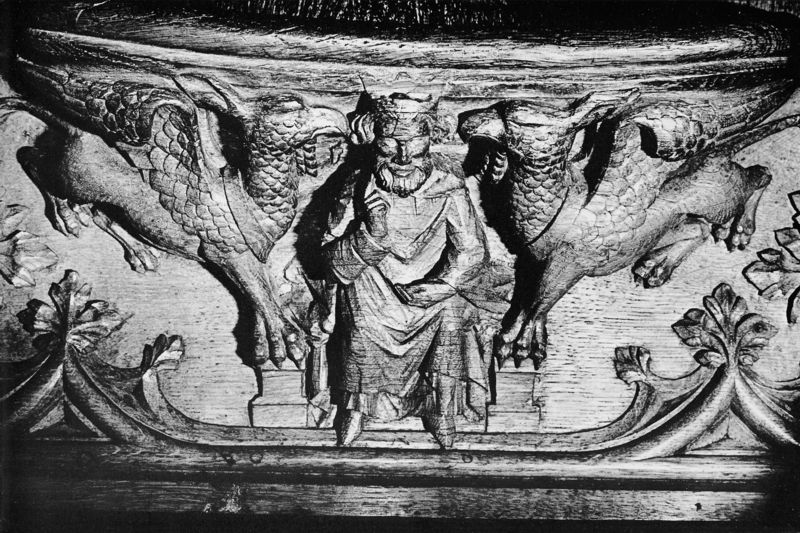
Titel: Misericordien der Kathedrale Gloucester
Institution: Gloucester, Kathedrale
Schlagwörter: blätter, flügel, mann, vogel, sitzen, holz, schwarz, figur, sitzend, frontal, krone, ranken, relief, könig, thron, symmetrie, foto, krallen, altar, löwen, fabelwesen, greif, geflügelt, drachen, geschnitzt, hybrid, holzmaserung, thronen, phönix, thronend, fabeltiere, adlerkopf, holzschnitzerei, greife, k